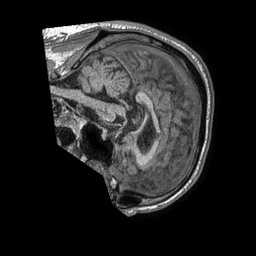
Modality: T1w
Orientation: sagittal
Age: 59
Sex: male
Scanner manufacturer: philips
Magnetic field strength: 1.5 T
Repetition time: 0.007851 s
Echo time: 0.003594 s